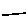
Label: line